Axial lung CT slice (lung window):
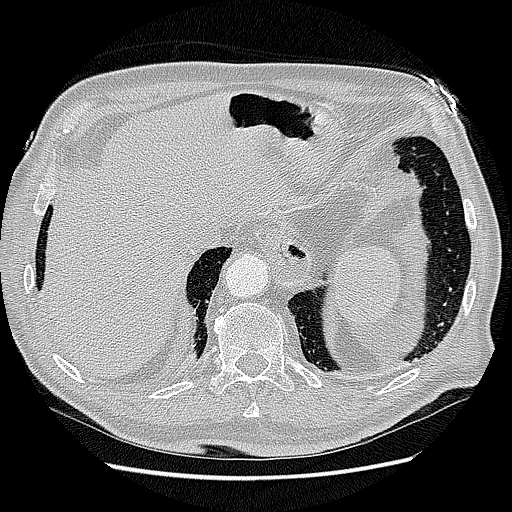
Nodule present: no